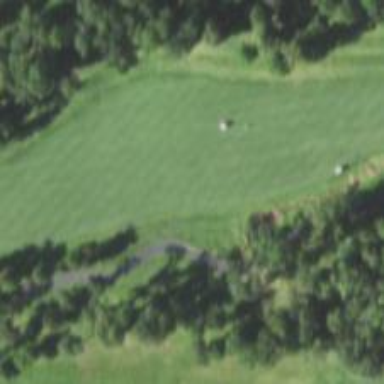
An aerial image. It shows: View of golf hole.